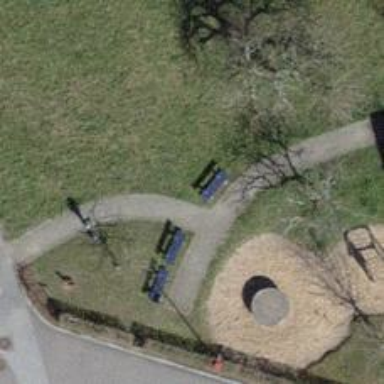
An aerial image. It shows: Bench.